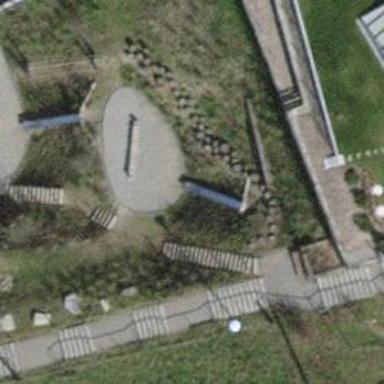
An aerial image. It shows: Playground with bridge.